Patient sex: M
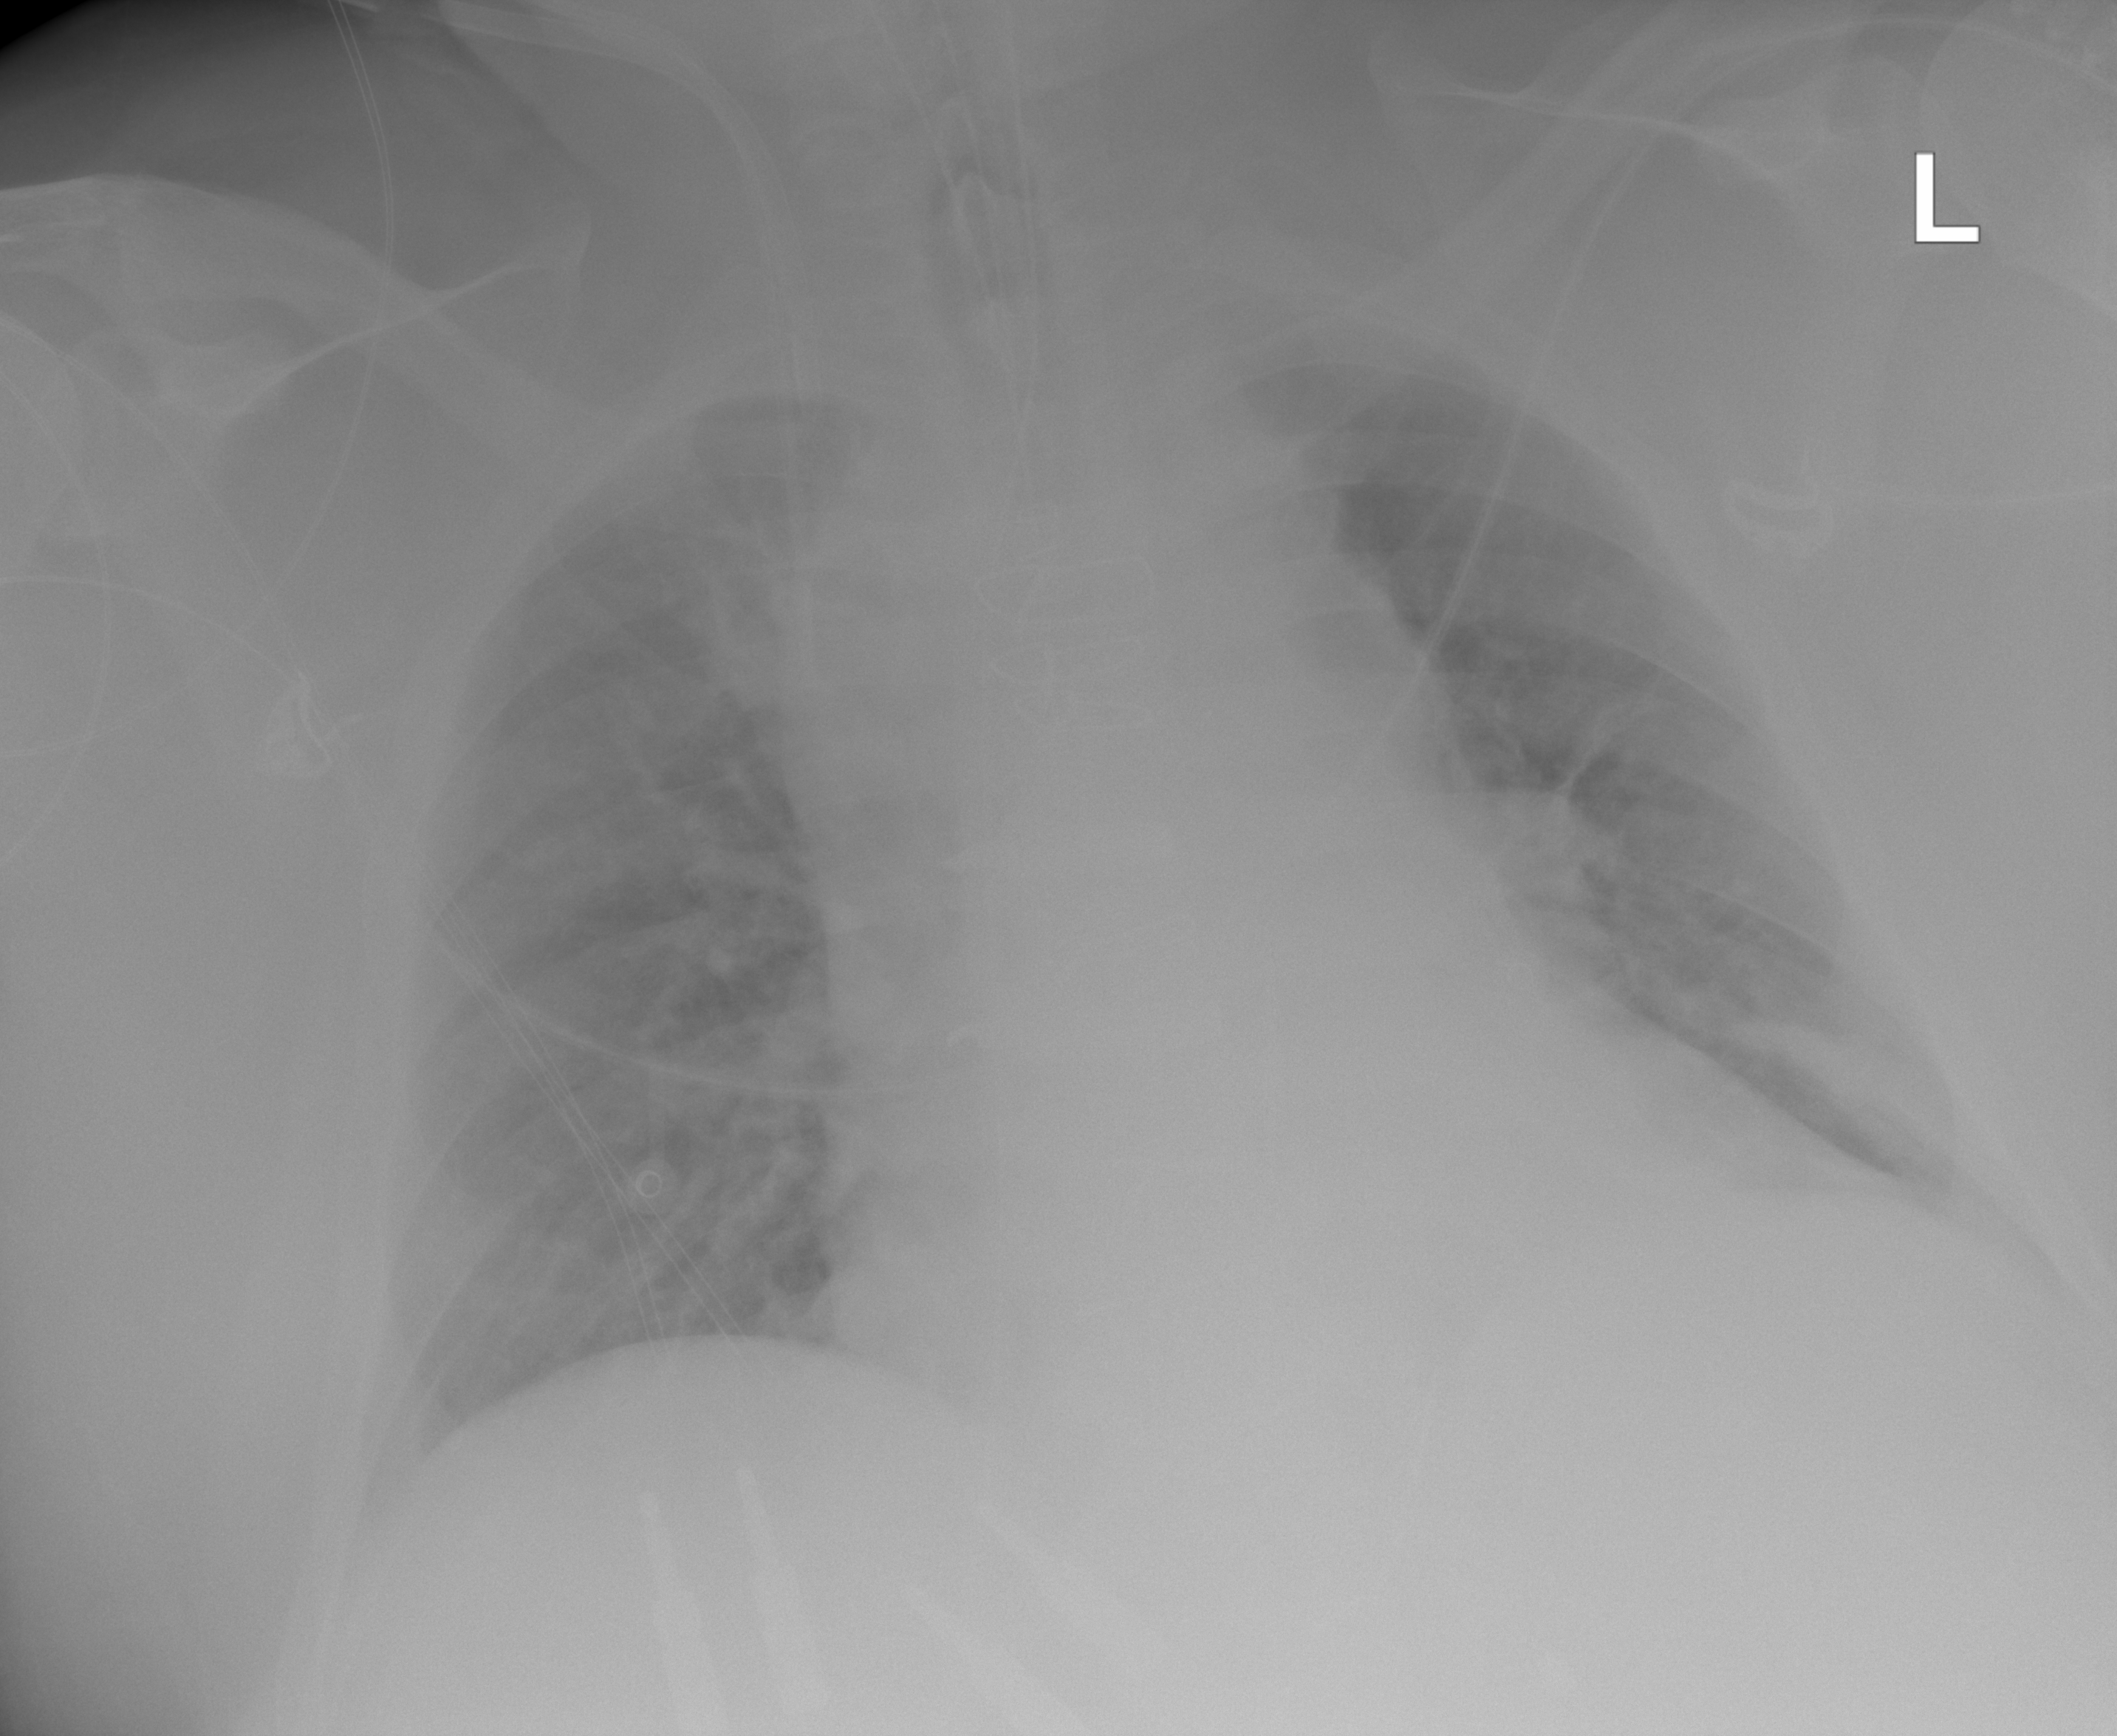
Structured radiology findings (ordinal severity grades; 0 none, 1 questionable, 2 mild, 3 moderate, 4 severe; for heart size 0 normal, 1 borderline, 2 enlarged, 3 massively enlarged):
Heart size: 0
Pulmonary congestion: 0
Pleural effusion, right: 0
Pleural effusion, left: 0
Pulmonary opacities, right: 0
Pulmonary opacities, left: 0
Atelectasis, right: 0
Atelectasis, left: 2